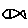
Label: fish